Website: macys
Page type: billing-address
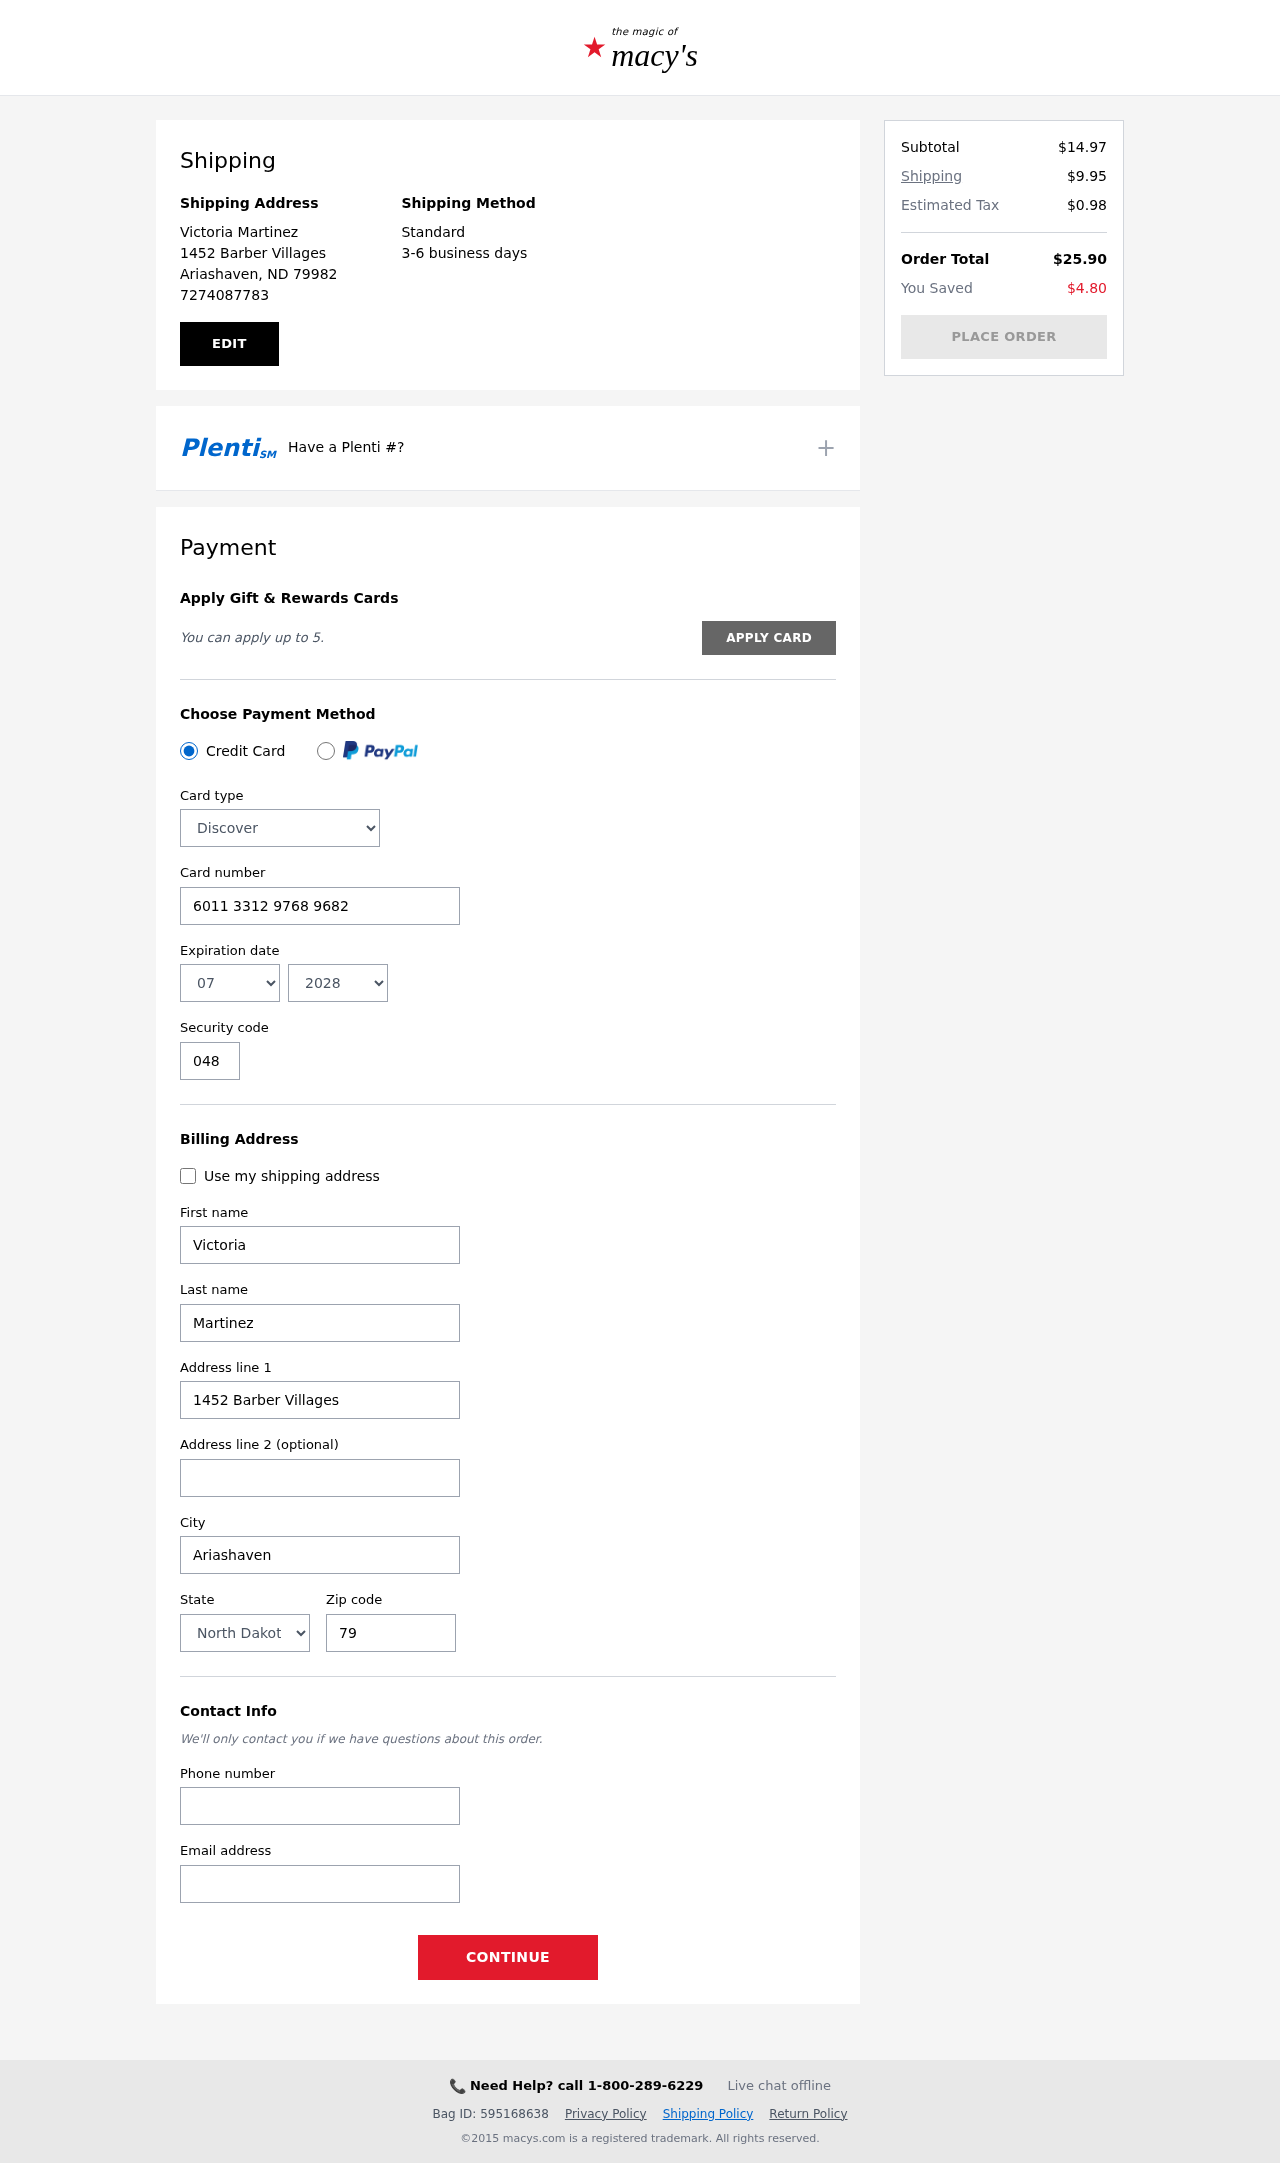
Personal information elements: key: PII_CARD_CVV
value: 048
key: PII_CARD_EXPIRY_MONTH
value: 07
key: PII_CARD_EXPIRY_YEAR
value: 28
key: PII_CARD_NUMBER
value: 6011 3312 9768 9682
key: PII_CARD_TYPE
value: Discover
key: PII_CITY
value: Ariashaven
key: PII_CITY_STATE_ZIP
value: Ariashaven, ND 79982
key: PII_EMAIL
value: victoria_martinez@hotmail.com
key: PII_FIRSTNAME
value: Victoria
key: PII_FULLNAME
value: Victoria Martinez
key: PII_LASTNAME
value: Martinez
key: PII_PHONE
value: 7274087783
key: PII_POSTCODE
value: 79982
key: PII_STATE
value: North Dakota
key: PII_STREET
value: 1452 Barber Villages
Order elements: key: ORDER_SUBTOTAL
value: $14.97
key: ORDER_SHIPPING_COST
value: $9.95
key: ORDER_TAX
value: $0.98
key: ORDER_TOTAL
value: $25.90
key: ORDER_SAVINGS
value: $4.80